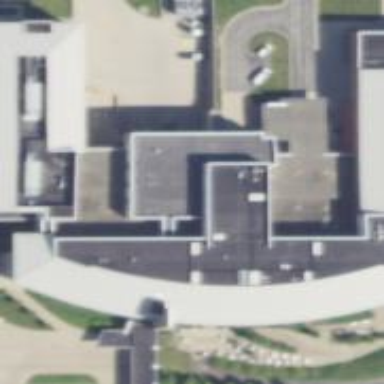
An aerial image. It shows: Hospital with helipad.